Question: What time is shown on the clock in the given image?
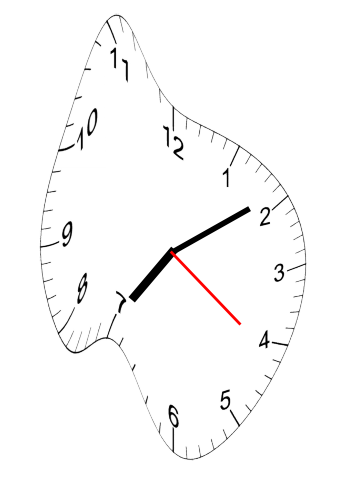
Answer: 07:09:21